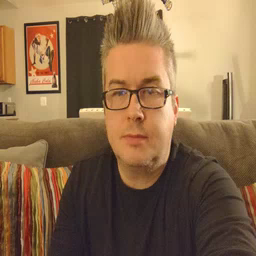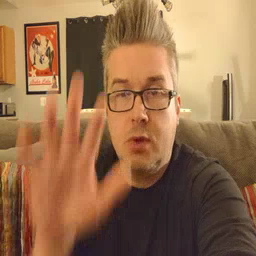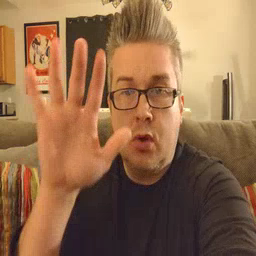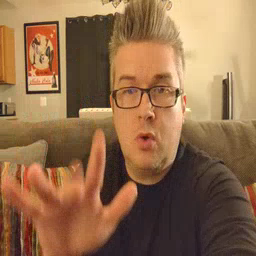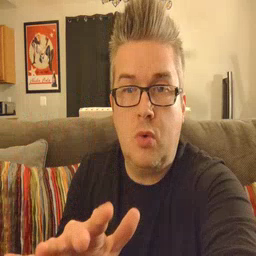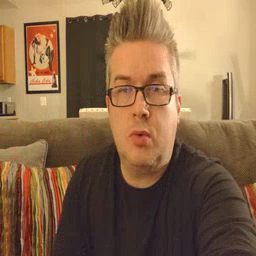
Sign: snow